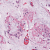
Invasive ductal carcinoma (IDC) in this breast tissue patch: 1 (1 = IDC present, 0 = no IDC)